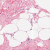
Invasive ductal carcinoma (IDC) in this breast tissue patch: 0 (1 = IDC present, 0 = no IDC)